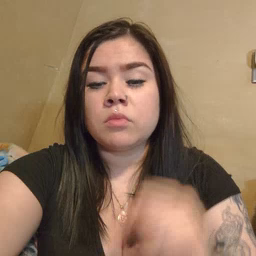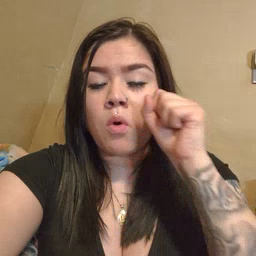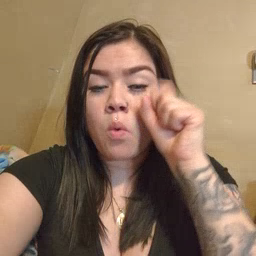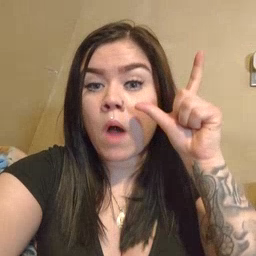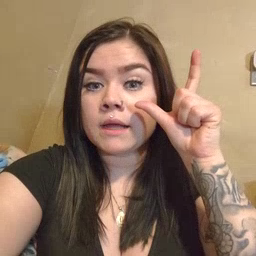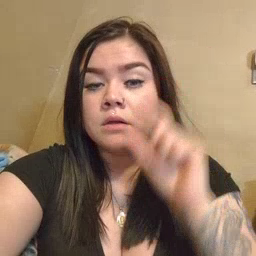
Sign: awake